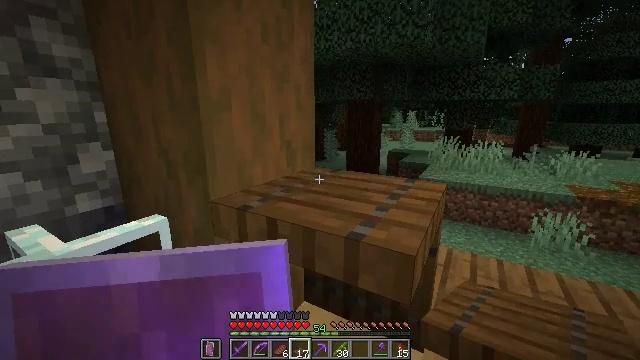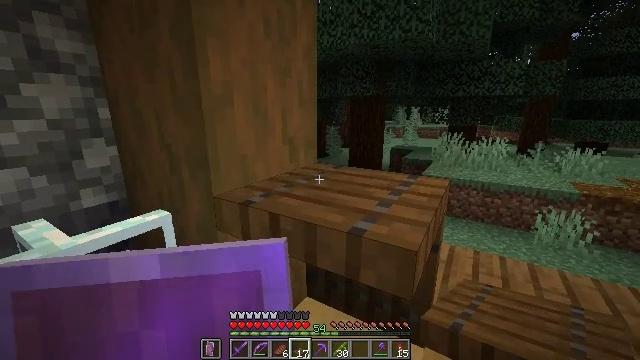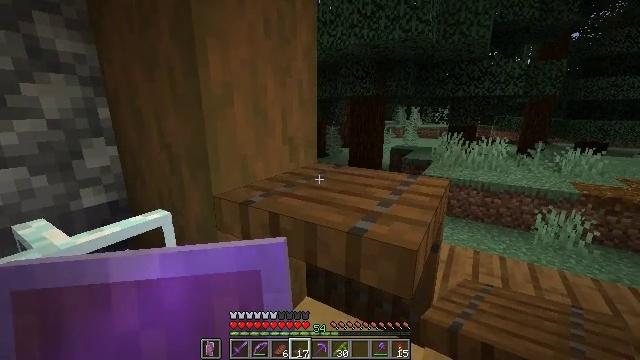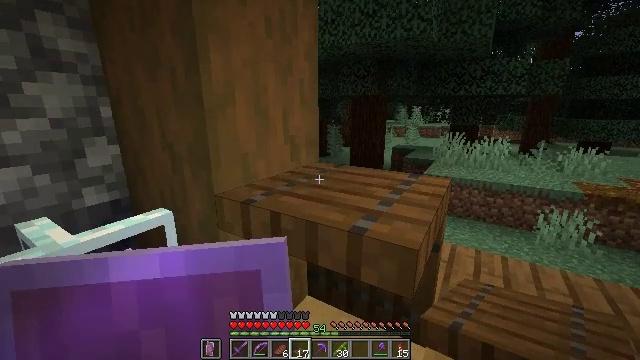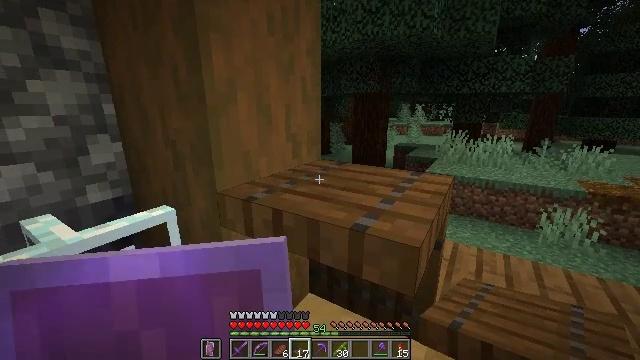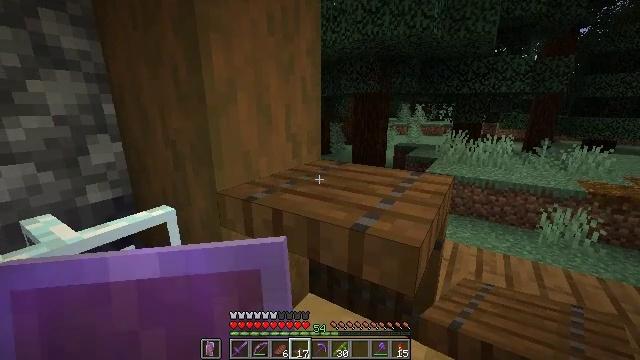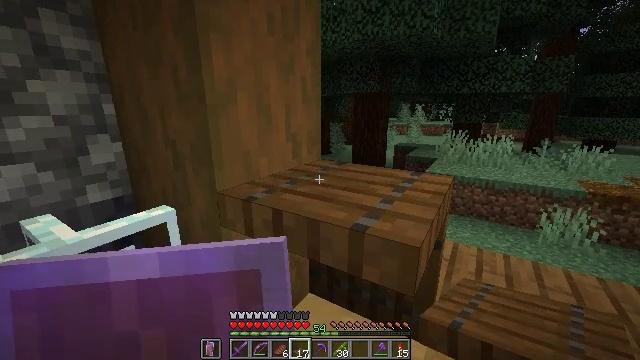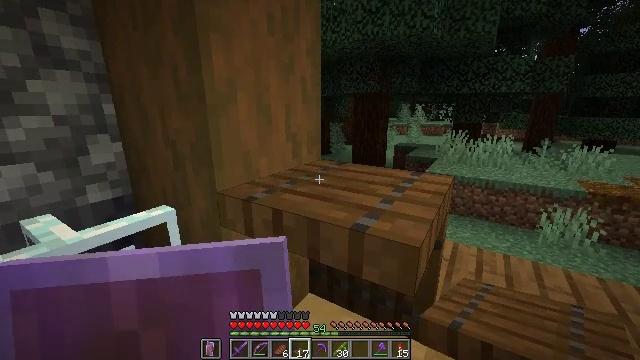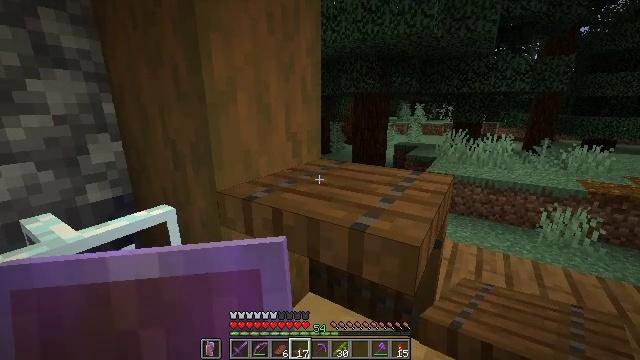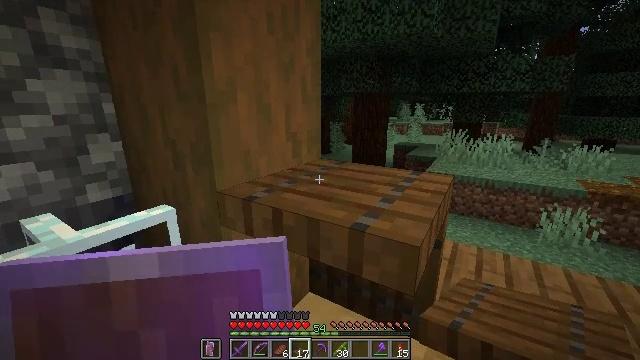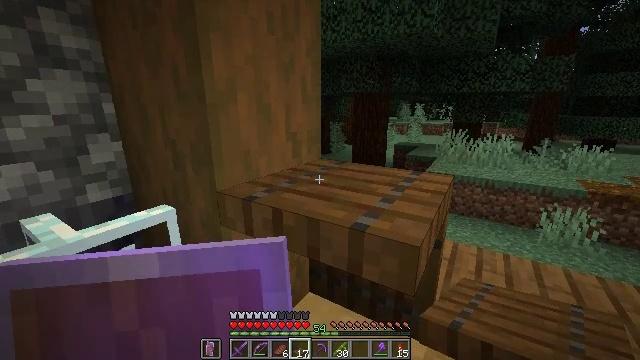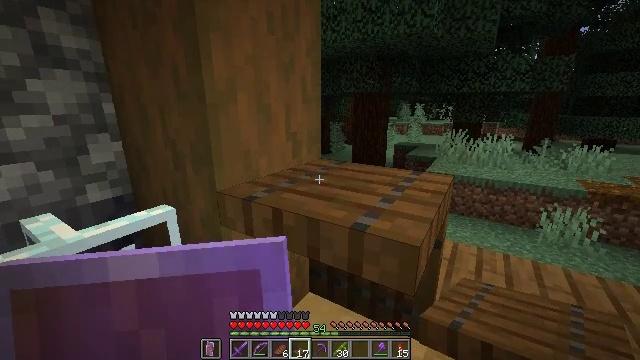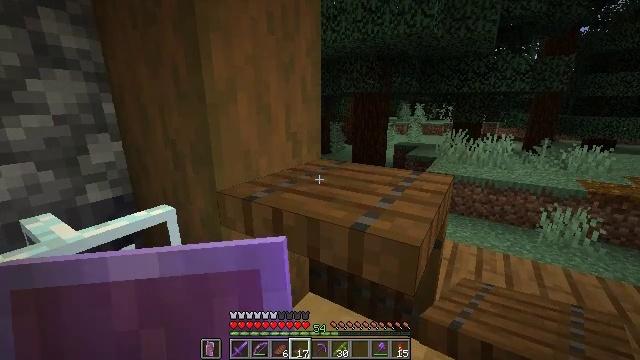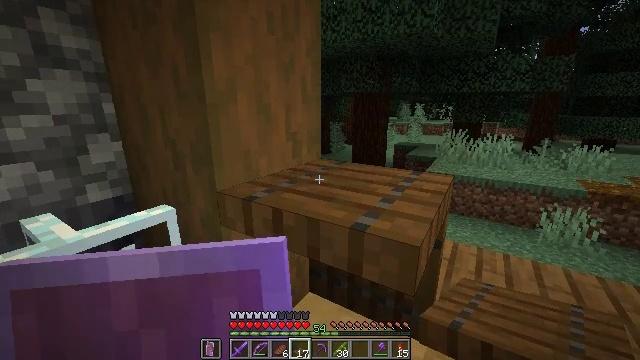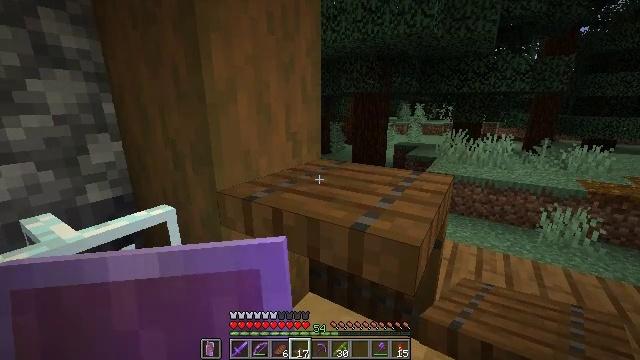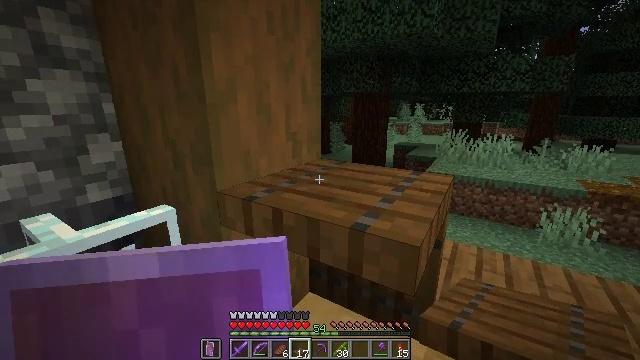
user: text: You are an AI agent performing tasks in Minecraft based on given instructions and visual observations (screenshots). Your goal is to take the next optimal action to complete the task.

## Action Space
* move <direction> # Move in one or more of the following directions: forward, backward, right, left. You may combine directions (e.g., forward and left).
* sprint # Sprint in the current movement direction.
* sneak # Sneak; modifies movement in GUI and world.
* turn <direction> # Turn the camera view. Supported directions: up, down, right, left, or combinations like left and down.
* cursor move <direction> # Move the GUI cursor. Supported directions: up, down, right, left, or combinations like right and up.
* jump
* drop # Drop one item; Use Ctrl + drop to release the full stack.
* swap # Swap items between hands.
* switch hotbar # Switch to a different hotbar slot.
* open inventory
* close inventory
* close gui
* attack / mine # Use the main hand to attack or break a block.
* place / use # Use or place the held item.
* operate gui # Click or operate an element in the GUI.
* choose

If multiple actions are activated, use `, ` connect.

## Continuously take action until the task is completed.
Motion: motion action
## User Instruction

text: Mine the spruce trapdoor by breaking it.
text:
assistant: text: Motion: no_op
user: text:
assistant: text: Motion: no_op
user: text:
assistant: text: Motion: no_op
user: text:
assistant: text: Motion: no_op
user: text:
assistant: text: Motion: no_op
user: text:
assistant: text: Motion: no_op
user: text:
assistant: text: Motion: no_op
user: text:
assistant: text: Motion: no_op
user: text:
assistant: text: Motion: no_op
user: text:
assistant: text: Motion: no_op
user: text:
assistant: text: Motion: no_op
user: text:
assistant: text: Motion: no_op
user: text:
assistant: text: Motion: no_op
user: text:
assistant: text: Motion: no_op
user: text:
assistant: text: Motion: no_op
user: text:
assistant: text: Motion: no_op
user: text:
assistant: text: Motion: turn right and down
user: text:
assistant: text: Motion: no_op
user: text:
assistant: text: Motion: no_op
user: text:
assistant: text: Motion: no_op
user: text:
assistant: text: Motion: no_op
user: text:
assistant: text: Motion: no_op
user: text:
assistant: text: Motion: no_op
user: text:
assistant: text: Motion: no_op
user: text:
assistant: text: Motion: no_op
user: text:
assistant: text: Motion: no_op
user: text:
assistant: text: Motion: no_op
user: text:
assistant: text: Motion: no_op
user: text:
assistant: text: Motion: no_op
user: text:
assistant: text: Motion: no_op